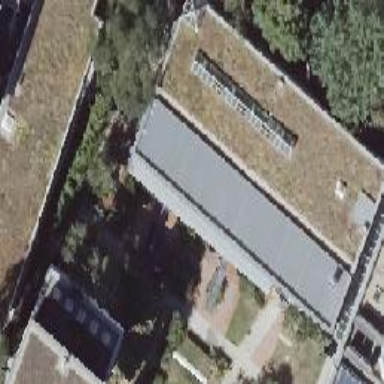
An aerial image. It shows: Part of building.